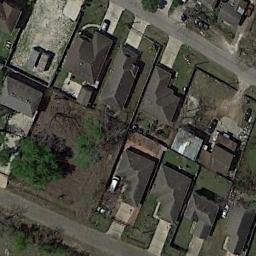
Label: medium_residential